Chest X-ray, PA view. Patient: 38 years old, sex F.
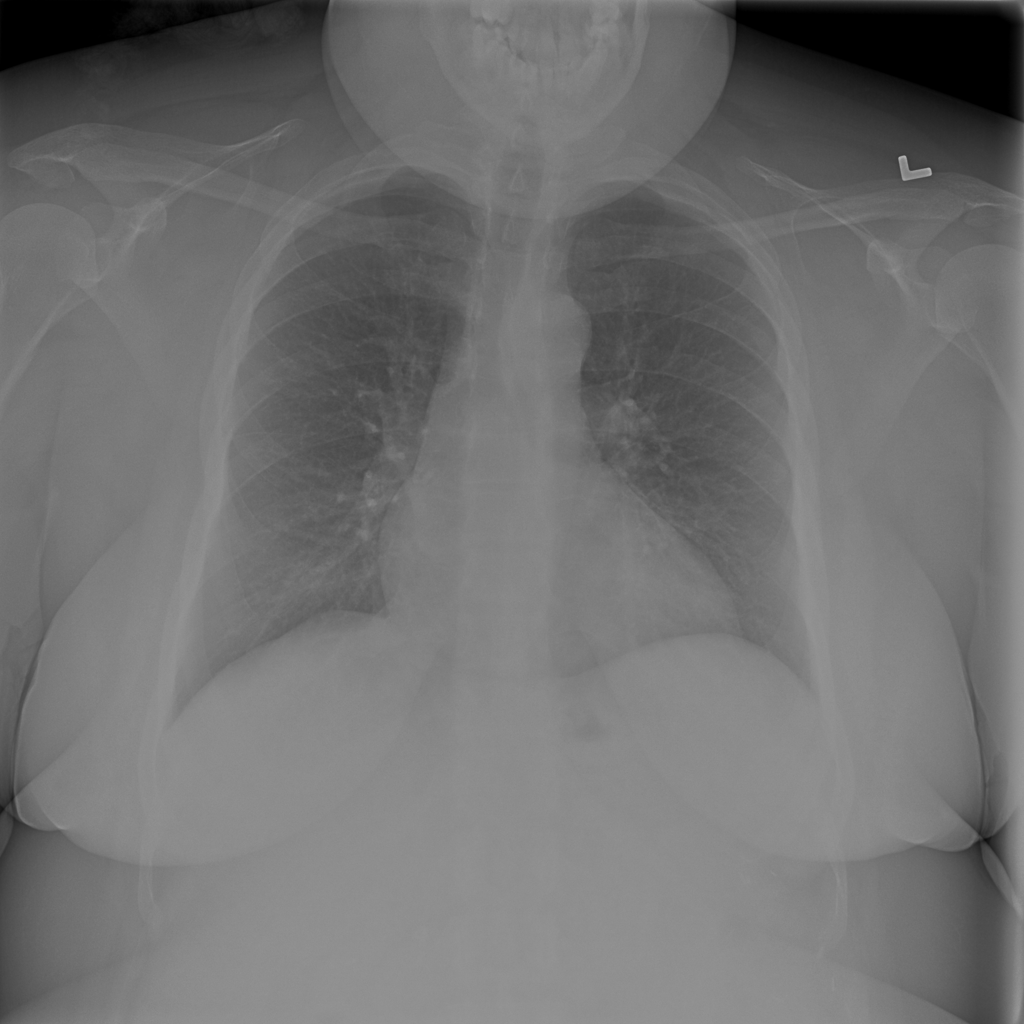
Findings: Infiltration